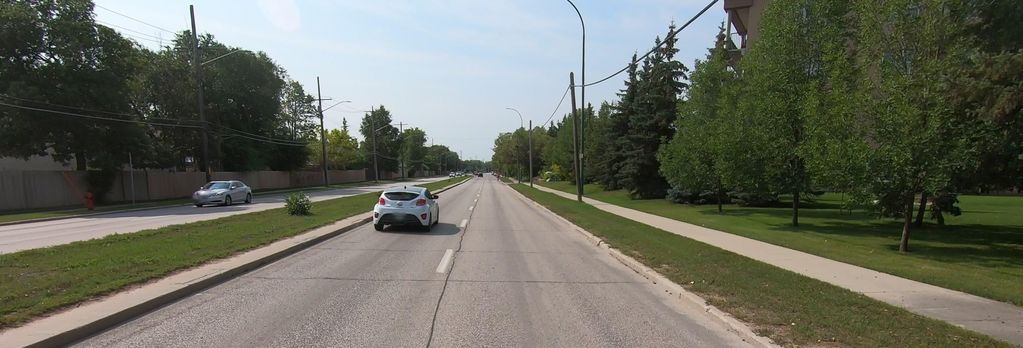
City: winnipeg